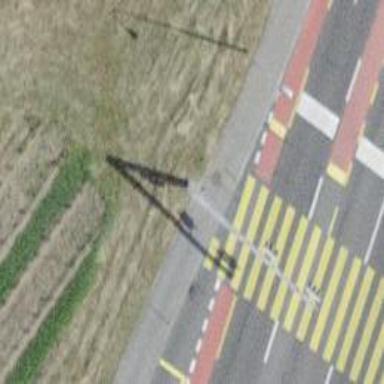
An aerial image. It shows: Kerb barrier.